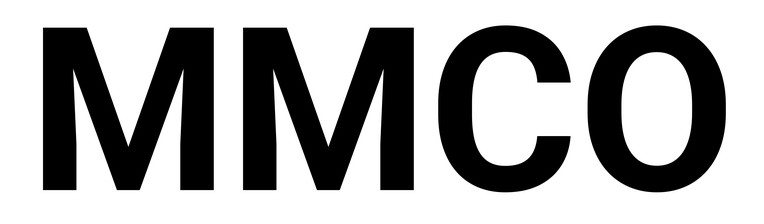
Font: Roboto_Bold